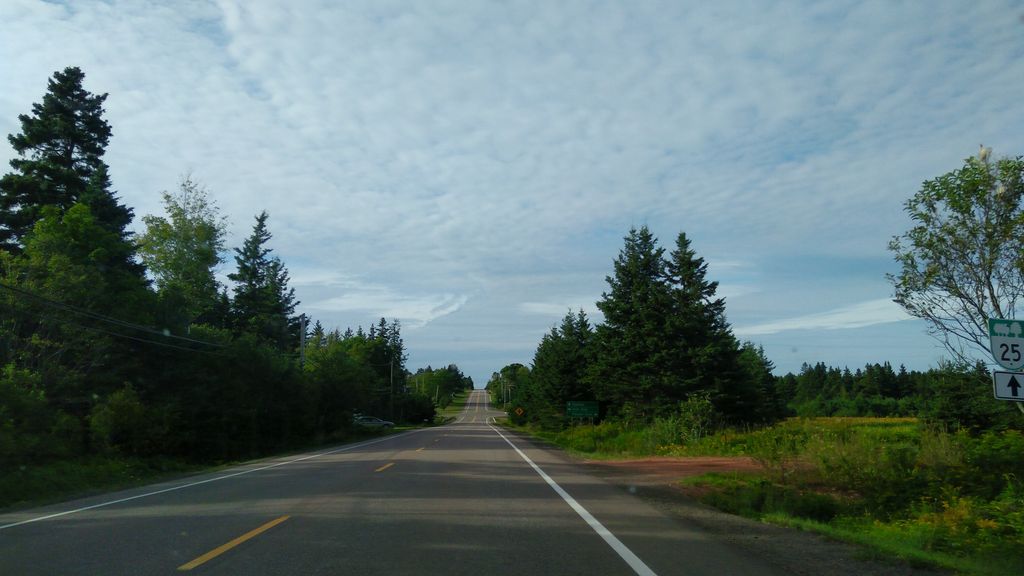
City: charlottetown